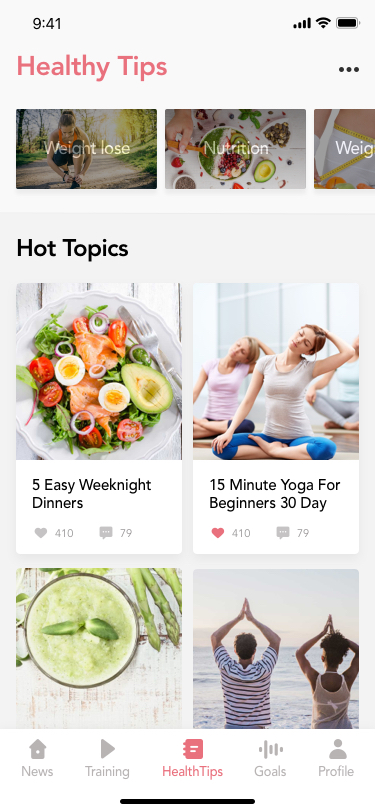
Text in this UI design:
VINYASA FLOW TO YOGA
PRO
Hot Topics
5 Easy Weeknight Dinners
410
79
15 Minute Yoga For Beginners 30 Day
410
79
5 Easy Weeknight Dinners
15 Minute Yoga For Beginners 30 Day
News
Training
HealthTips
Goals
Profile
Healthy Tips
Weight lose
Nutrition
Weight lose